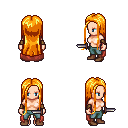
a pixel art fantasy rpg character, female body template, human, light skin, maroon cape, teal pants, light blonde extra-long hairstyle, leather bracers, brown shoes, dagger, four views (front, back, left, right), 2x2 character sprite sheet, small pixel art, hard edges, no anti-aliasing